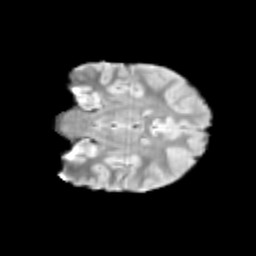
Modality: T2w
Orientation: coronal
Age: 9
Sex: male
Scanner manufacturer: siemens
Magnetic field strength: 3 T
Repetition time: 3.8 s
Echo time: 0.07 s